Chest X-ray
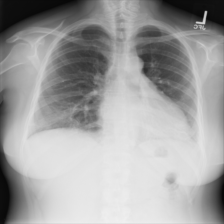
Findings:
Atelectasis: negative
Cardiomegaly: positive
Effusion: positive
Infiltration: positive
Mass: negative
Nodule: negative
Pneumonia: negative
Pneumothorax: negative
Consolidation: negative
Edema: negative
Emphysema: negative
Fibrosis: negative
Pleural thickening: positive
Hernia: negative